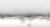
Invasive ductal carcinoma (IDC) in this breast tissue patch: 0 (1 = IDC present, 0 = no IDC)